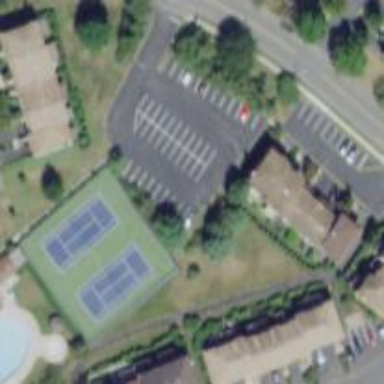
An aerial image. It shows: Volleyball court on leisure land pitch.